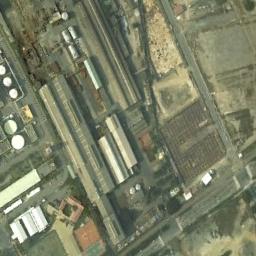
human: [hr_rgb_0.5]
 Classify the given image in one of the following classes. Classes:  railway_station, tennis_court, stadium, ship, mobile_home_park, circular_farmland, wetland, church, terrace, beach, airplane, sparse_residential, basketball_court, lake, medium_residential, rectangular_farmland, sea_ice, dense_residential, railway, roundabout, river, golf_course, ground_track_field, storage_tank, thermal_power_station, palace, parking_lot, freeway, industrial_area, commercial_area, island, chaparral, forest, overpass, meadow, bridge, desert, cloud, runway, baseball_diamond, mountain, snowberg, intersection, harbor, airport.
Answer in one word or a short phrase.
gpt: industrial_area